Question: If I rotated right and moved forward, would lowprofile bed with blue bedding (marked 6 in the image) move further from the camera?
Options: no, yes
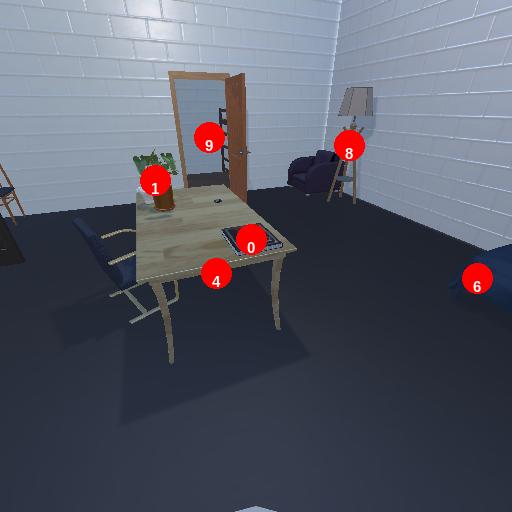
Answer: no